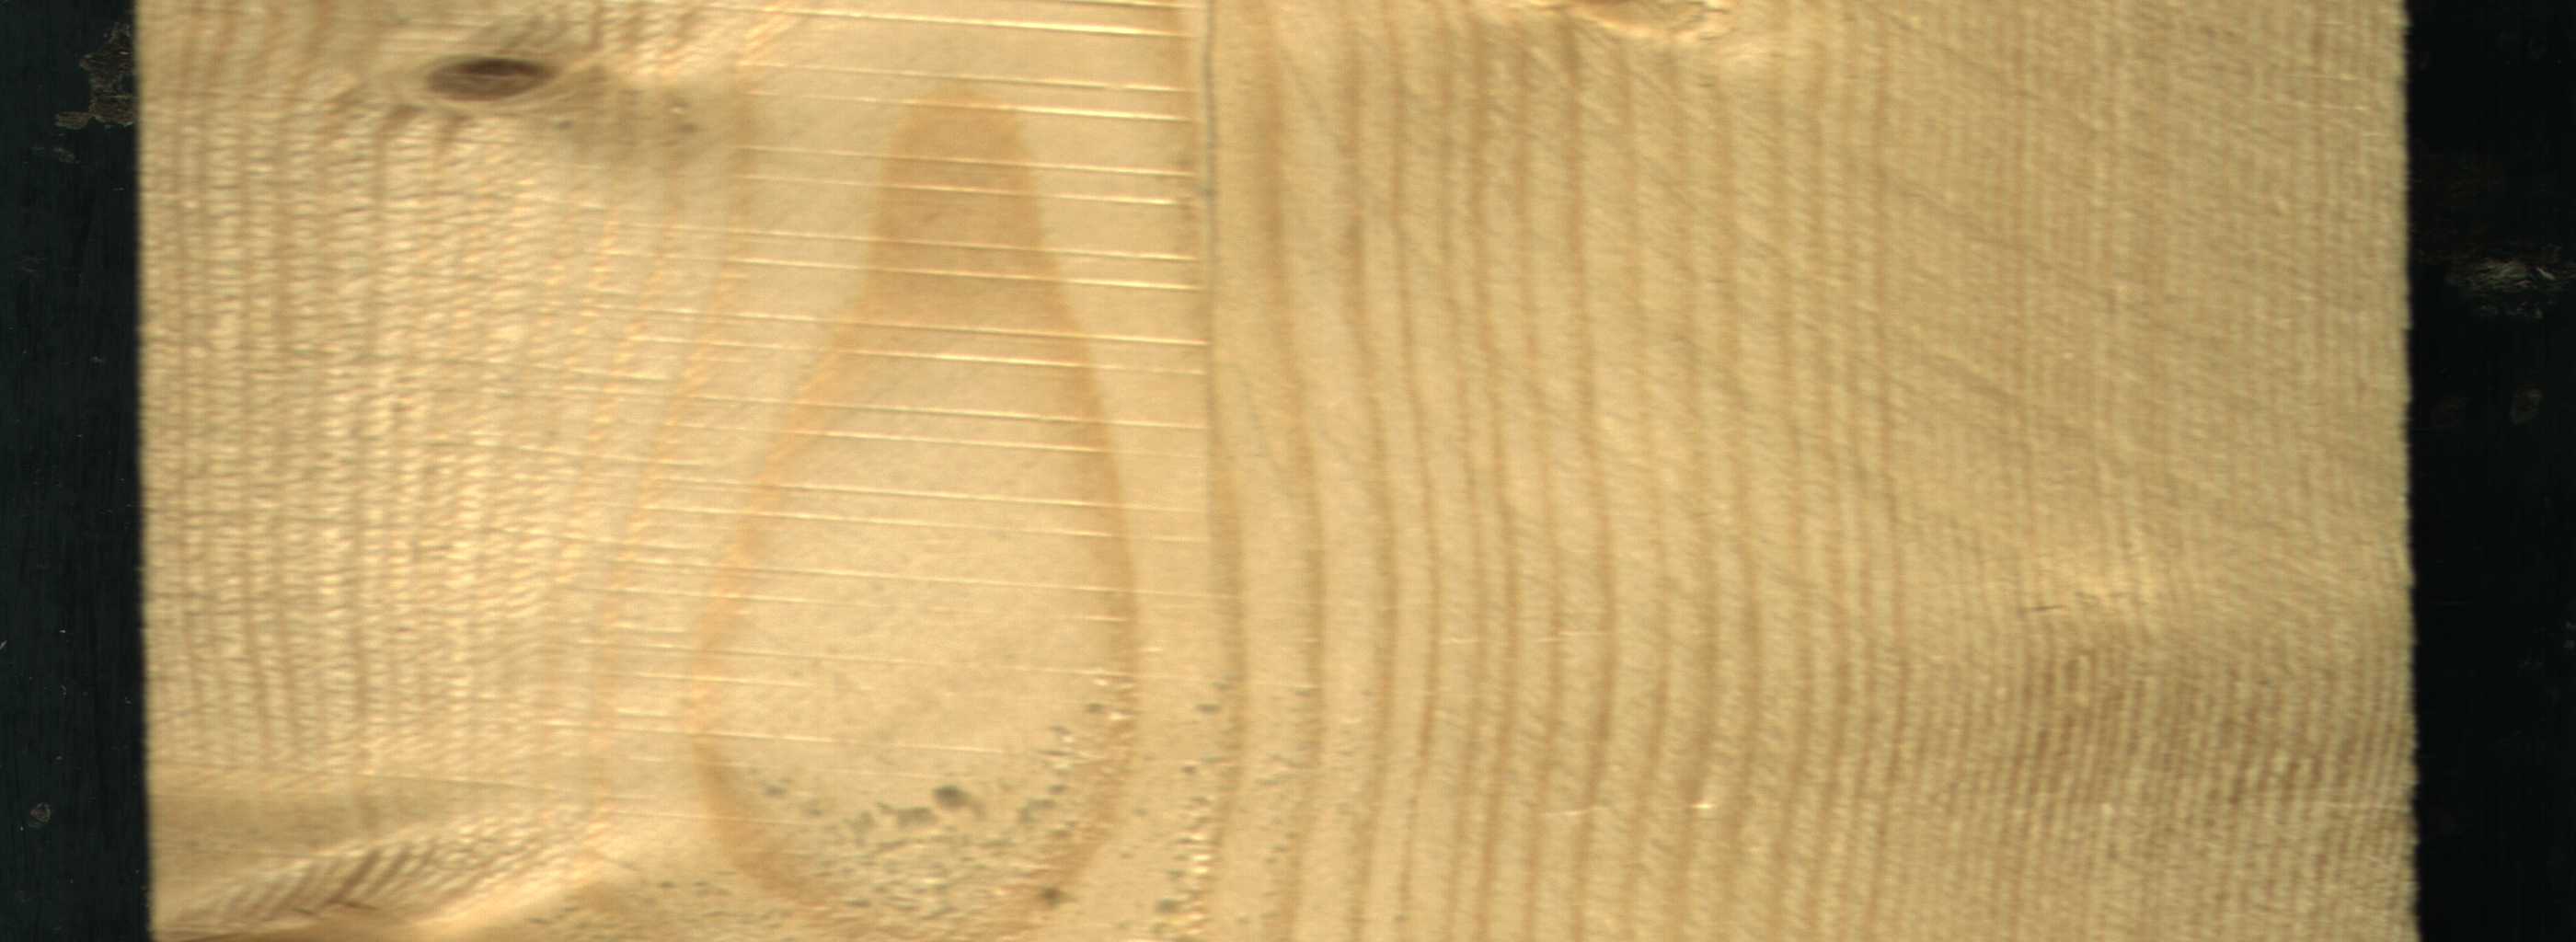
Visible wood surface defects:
Live_Knot
Live_Knot